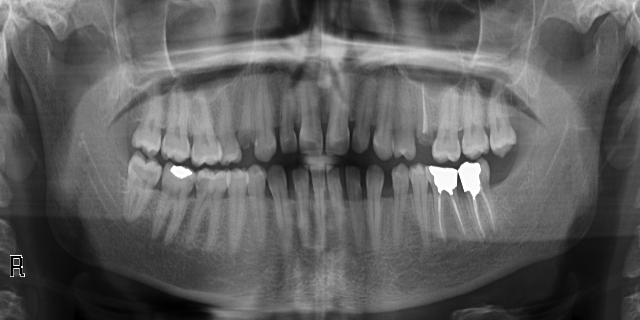
adult